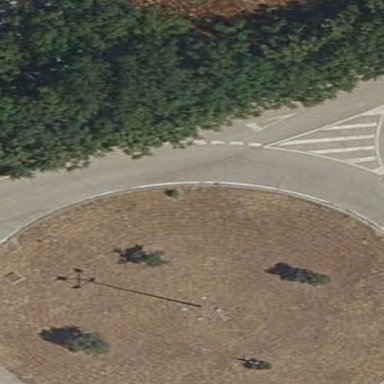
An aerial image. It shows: Roundabout on service road.